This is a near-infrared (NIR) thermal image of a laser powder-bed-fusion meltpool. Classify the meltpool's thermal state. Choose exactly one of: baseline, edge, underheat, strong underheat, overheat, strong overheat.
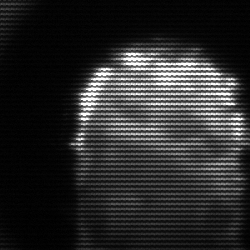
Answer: baseline